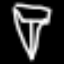
Label: diamond